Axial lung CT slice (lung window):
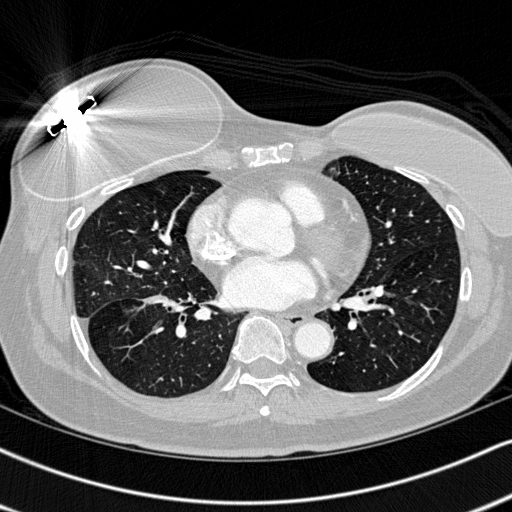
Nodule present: no